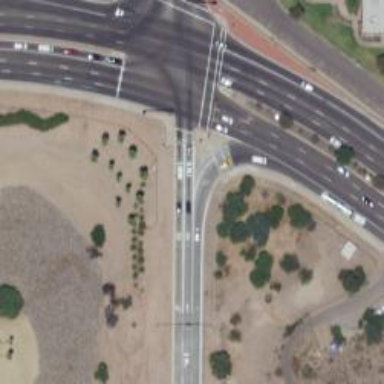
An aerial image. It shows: Solid stop line on the road marking.